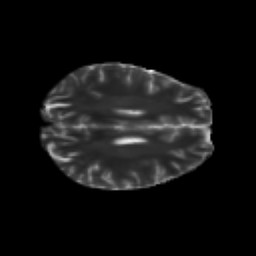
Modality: T2w
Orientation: axial
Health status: healthy
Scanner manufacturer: siemens
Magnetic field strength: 3 T
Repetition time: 10 s
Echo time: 0.092 s